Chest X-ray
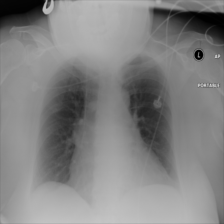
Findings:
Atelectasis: negative
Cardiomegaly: negative
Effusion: negative
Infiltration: negative
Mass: negative
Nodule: negative
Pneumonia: negative
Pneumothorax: negative
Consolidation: negative
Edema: negative
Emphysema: negative
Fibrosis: negative
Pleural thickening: negative
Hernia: negative